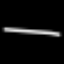
Label: line